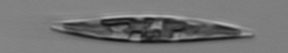
Label: Pleurosigma